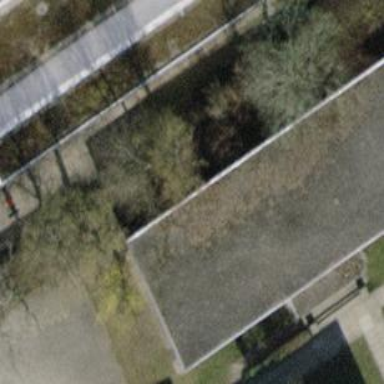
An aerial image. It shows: School building.